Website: crate-barrel
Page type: billing-address
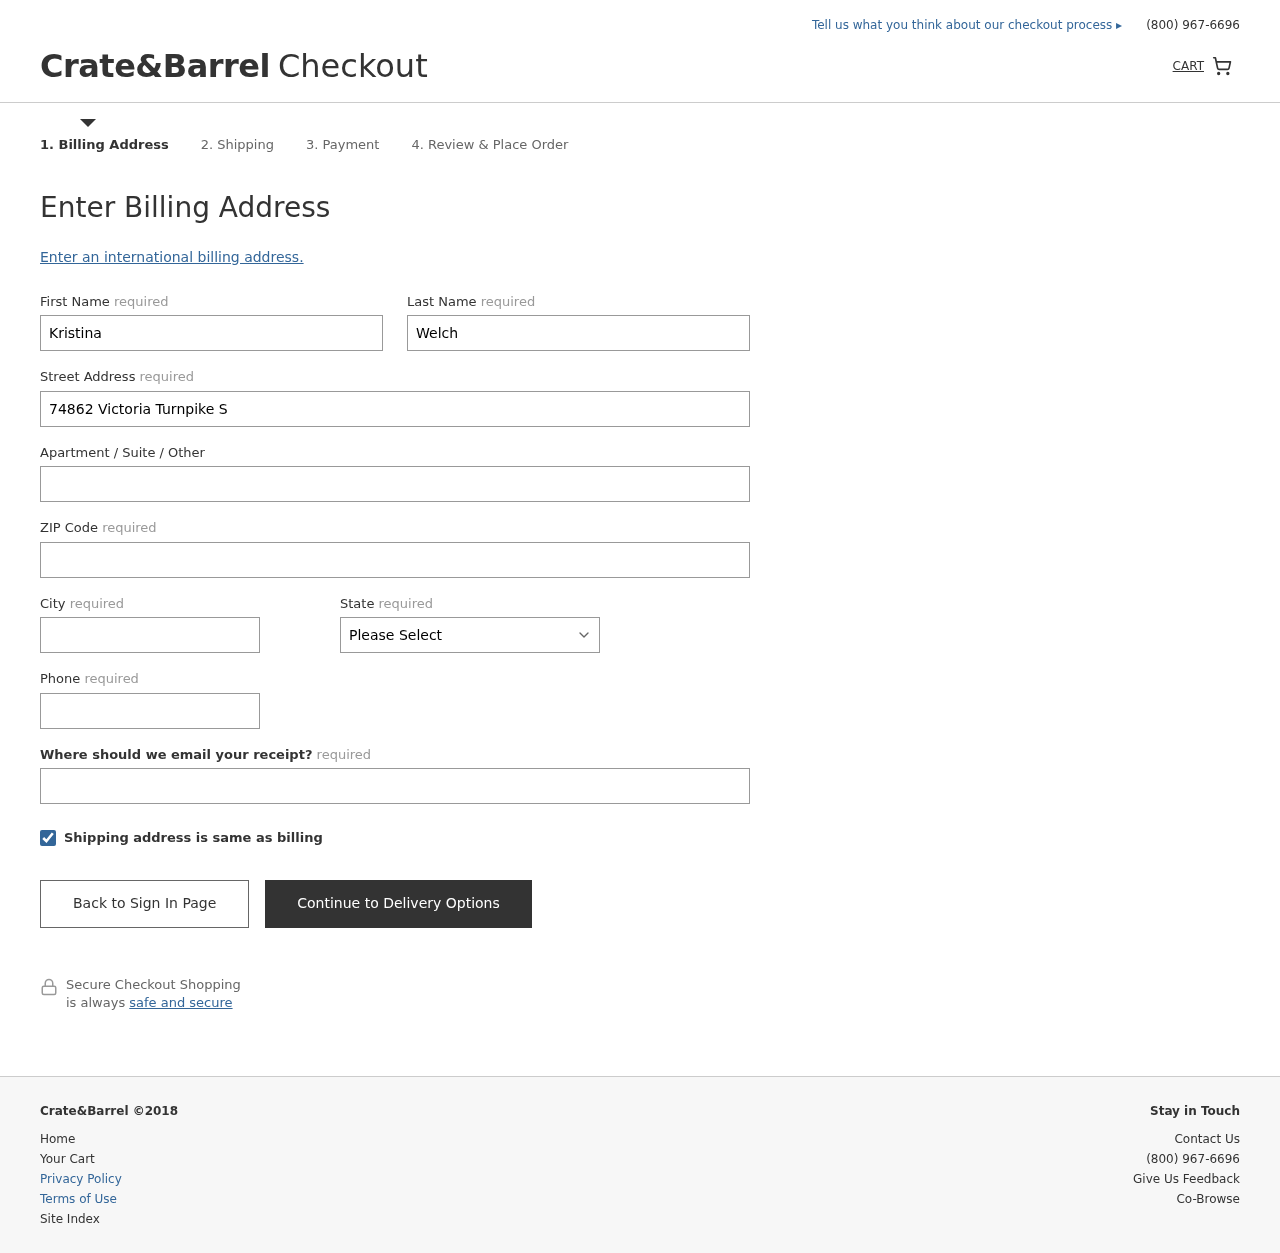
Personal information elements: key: PII_STATE
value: Idaho
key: PII_FIRSTNAME
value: Kristina
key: PII_LASTNAME
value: Welch
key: PII_STREET
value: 74862 Victoria Turnpike Suite 203
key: PII_POSTCODE
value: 90034
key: PII_CITY
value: New Sarah
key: PII_PHONE
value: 6714076163
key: PII_EMAIL
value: kwelch@gmail.com